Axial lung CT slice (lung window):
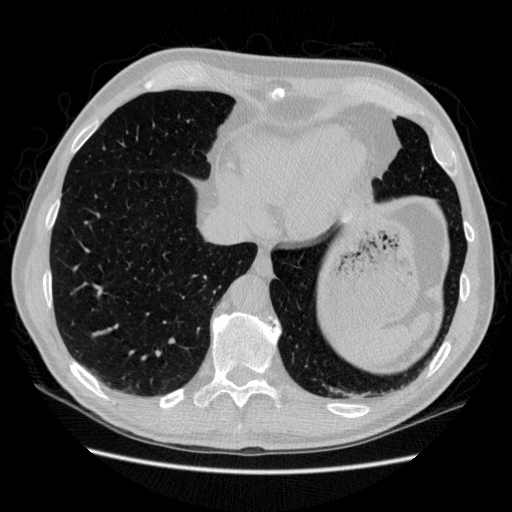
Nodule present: no